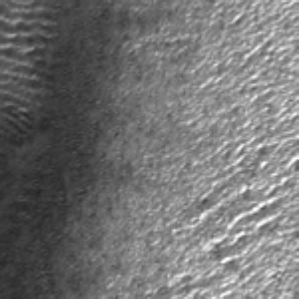
Label: frost